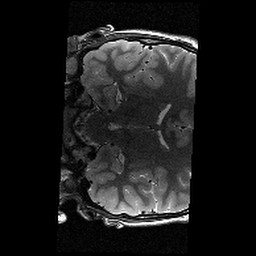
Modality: T2w
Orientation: coronal
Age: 13
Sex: male
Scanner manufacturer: siemens
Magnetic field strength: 3 T
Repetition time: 9.23 s
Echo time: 0.067 s